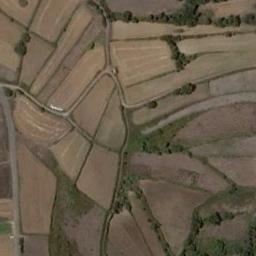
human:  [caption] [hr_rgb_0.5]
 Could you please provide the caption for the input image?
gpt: The bare terrace is next to some trees .

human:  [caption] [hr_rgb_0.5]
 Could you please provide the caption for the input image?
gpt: There are several white houses on the terraces .

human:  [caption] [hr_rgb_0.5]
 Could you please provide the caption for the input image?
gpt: A large layer of brown and green mixed terraces with several winding narrow paths .

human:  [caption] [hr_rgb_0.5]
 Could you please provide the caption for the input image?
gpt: Many green plants are on the terrace .

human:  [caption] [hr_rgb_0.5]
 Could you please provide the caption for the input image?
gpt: There are many yellow terraces arranged irregularly .